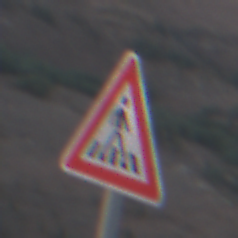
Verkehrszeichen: FussgaengerueberwegLinks
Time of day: SunriseSunset
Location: Outdoor (Nature)
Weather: Clear
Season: NotSpecified
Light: Natural